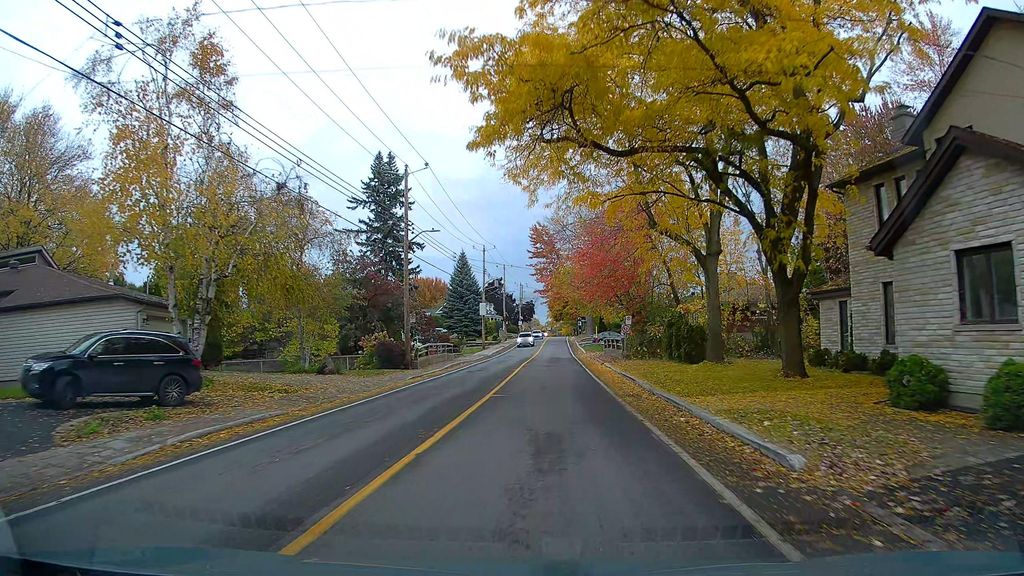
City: montreal